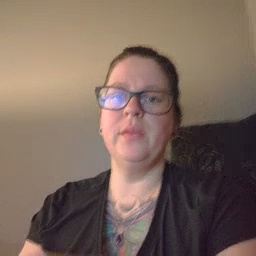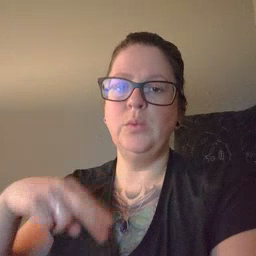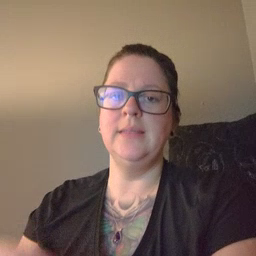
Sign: read